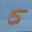
Label: 5